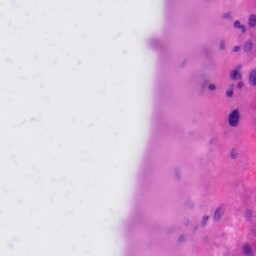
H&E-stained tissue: Liver